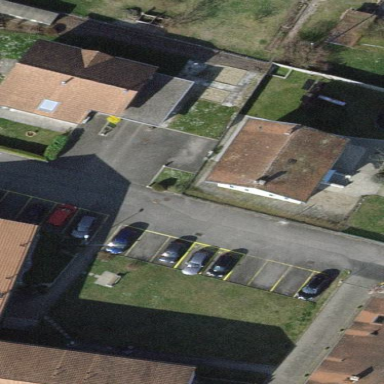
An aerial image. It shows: Street-side parking area.